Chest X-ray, AP view. Patient: 22 years old, sex M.
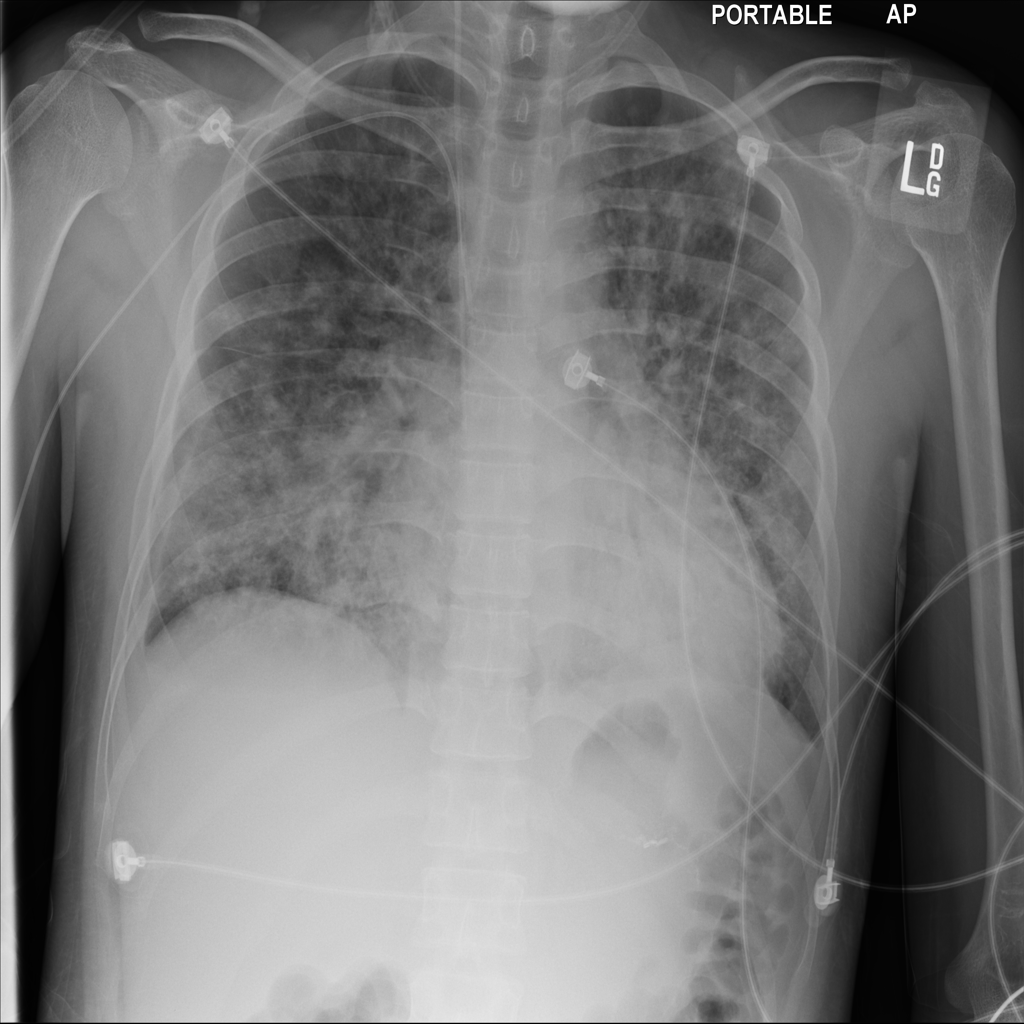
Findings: Effusion, Infiltration